Field crop: tomato
Growth stage: 1
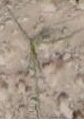
Species: cyperus